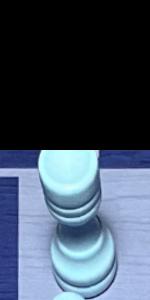
Label: Rook_White